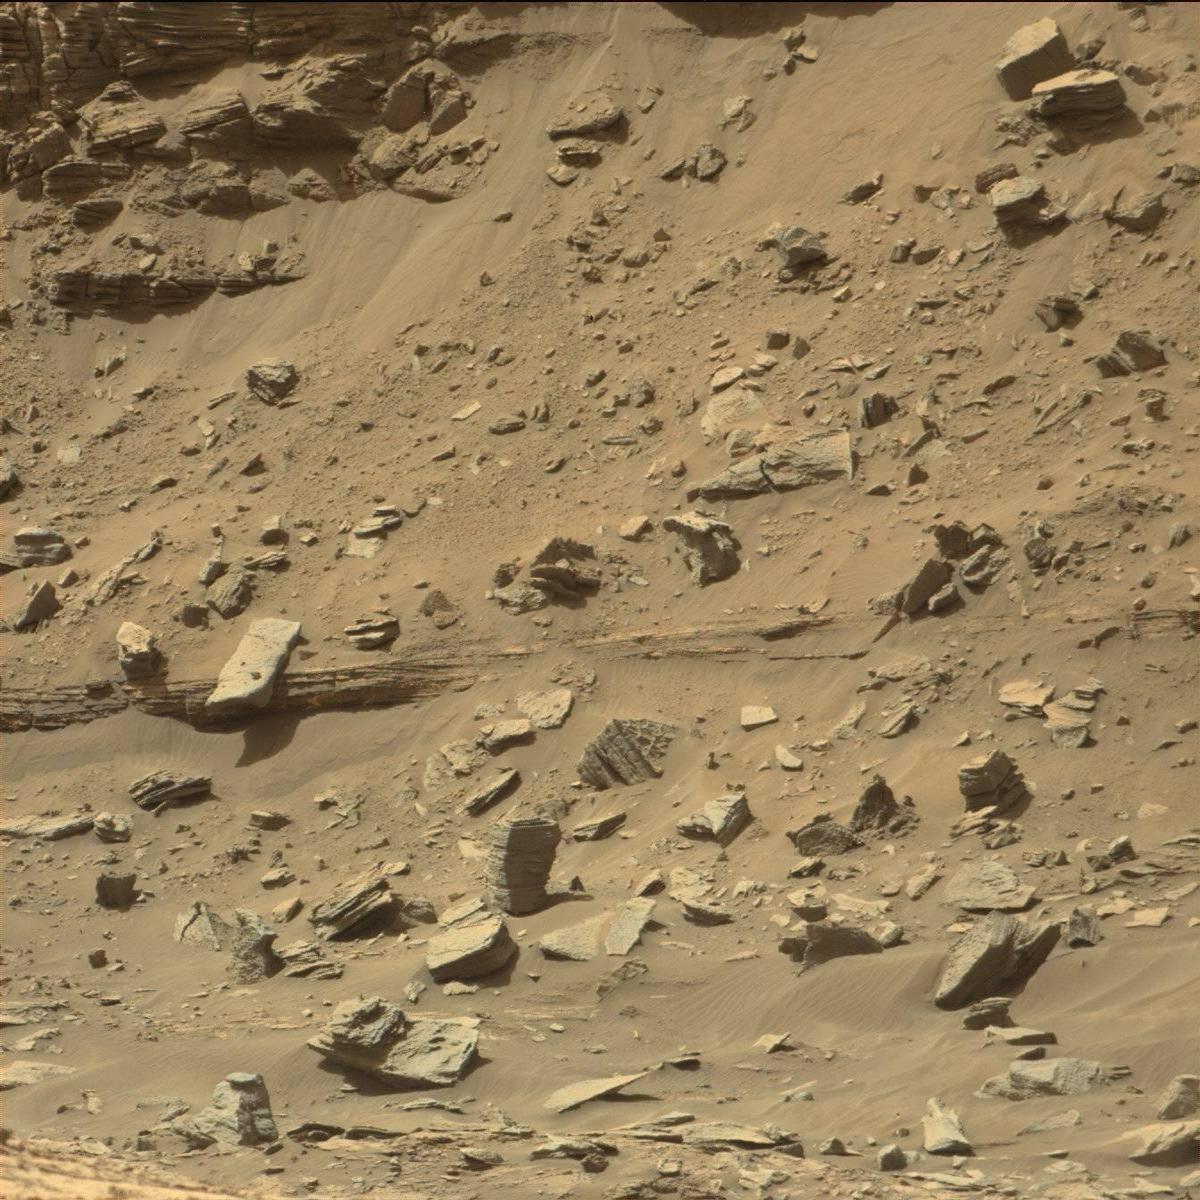
Terrain classes present: Bedrock, Rock, Sand / Soil